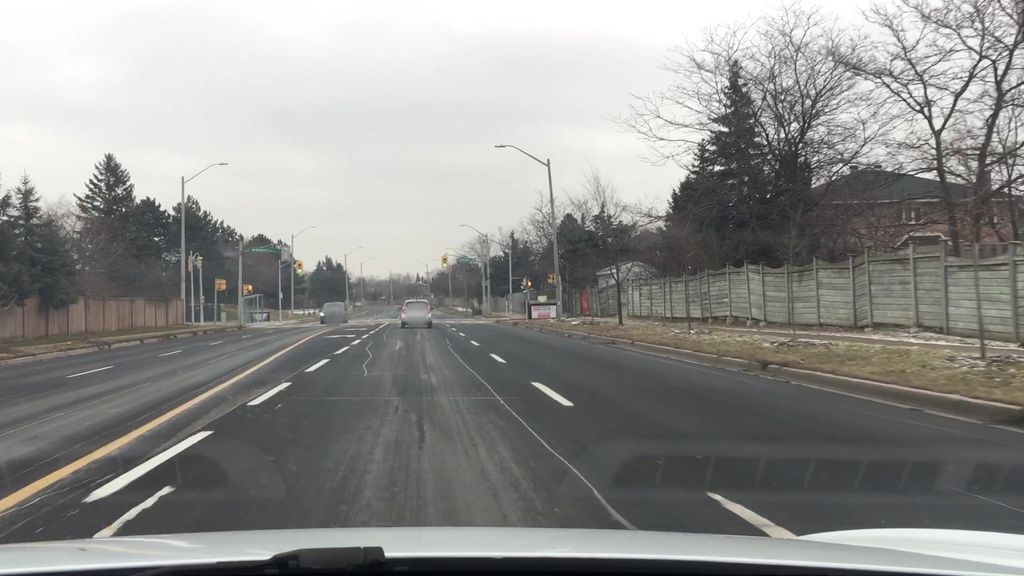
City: toronto